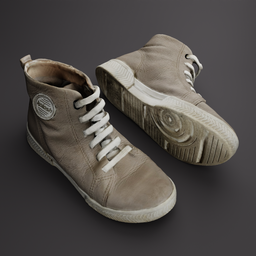
Label: people